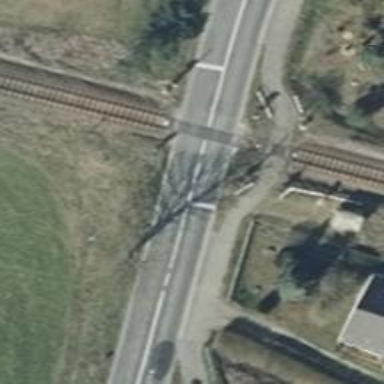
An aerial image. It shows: Level crossing with light signals and saltire markings.